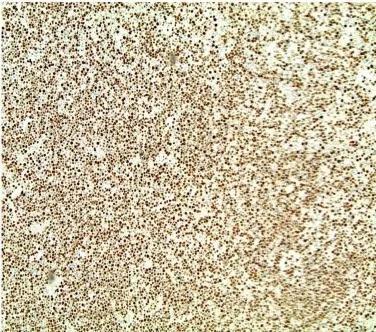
The proliferation marker Ki-67 labelling approaching 100%, which suggests malignant tissue with poorly differentiated tumor cells.
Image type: pathology (immunostaining)